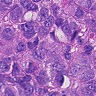
Metastatic tissue present: yes